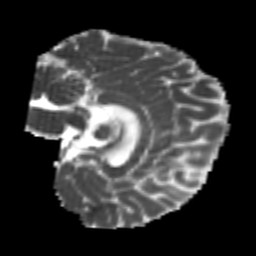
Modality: MD
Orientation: sagittal
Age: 20
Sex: male
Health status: healthy
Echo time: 0.074 s